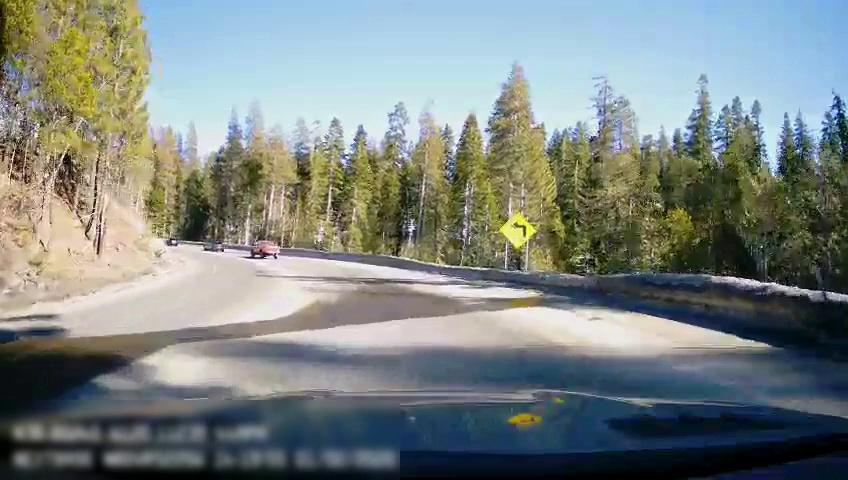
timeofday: Day
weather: Sunny
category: Drivable Space
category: Vehicles | Truck
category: Vehicles | Car
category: Vehicles | Car
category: Traffic | Signs